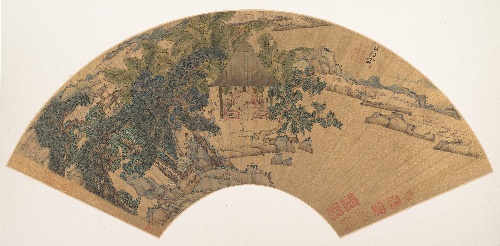
Title: 明   陳洪綬   山水圖   扇|Landscape
Artist: Chen Hongshou
Artist bio: Chinese, 1598–1652
Date: mid-17th century
Object type: Folding fan mounted as an album leaf
Classification: Paintings
Medium: Folding fan mounted as an album leaf; ink and color on gold paper
Culture: China
Period: Ming dynasty (1368–1644)
Dimensions: 8 x 22 in. (20.3 x 55.9 cm)
Department: Asian Art
Credit line: Bequest of John M. Crawford Jr., 1988
Accession year: 1989
Repository: Metropolitan Museum of Art, New York, NY
Tags: Landscapes